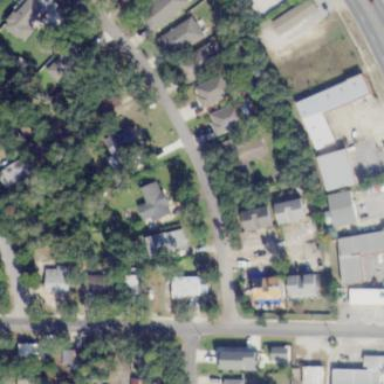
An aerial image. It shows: Residential area composed of single-family homes.